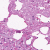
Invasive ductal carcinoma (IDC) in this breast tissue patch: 0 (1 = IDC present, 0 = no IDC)